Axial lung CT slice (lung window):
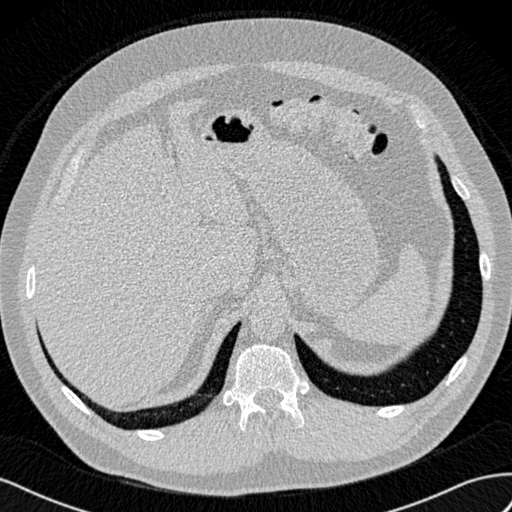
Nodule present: no